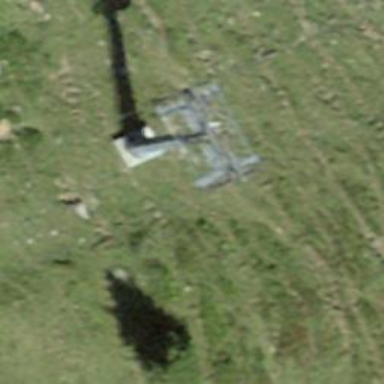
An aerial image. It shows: Pylon for aerialway.